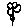
Label: flower